Question: I am using the javascript code for export html table to .xls file.Its work in crome and when data is not large.But when data is large then it shows me error like

The code which i have used for export the table as .xls file is as below:
'''
function exportDiv() {
//working on crome perfectly
var dt = new Date();
var day = dt.getDate();
var month = dt.getMonth() + 1;
var year = dt.getFullYear();
var hour = dt.getHours();
var mins = dt.getMinutes();
var postfix = day + "." + month + "." + year + "_" + hour + "." + mins;
var a = document.createElement('a');
var data_type = 'data:application/vnd.ms-excel';
var table_div = document.getElementById('tbl-1');
var table_html = table_div.outerHTML.replace(/ /g, '%20');
a.href = data_type + ', ' + table_html;
a.download = 'exported_table_' + postfix + '.xls';
a.click();
e.preventDefault();
}
'''
I have also sufficient 4 gb ram so i think its not memory limit problem.
Can you please help me for how to export large data?
I ahve used this way also
'''
var table_html=encodeURIComponent(table_div.outerHTML);
'''
But still same error come.
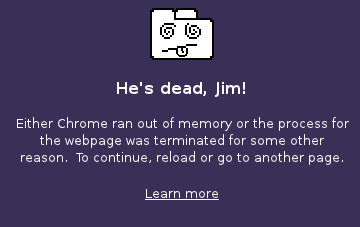
Answer: I have called the tableToexcel function on button click like as below and it is working fine in firefix.
'''
<a id="dlink" style="display:none;"></a>
var tableToExcel = (function () {
var uri = 'data:application/vnd.ms-excel;base64,'
, template = '<html xmlns:o="urn:schemas-microsoft-com:office:office" xmlns:x="urn:schemas-microsoft-com:office:excel" xmlns="http://www.w3.org/TR/REC-html40"><head><!--[if gte mso 9]><xml><x:ExcelWorkbook><x:ExcelWorksheets><x:ExcelWorksheet><x:Name>{worksheet}</x:Name><x:WorksheetOptions><x:DisplayGridlines/></x:WorksheetOptions></x:ExcelWorksheet></x:ExcelWorksheets></x:ExcelWorkbook></xml><![endif]--></head><body><table>{table}</table></body></html>'
, base64 = function (s) { return window.btoa(unescape(encodeURIComponent(s))) }
, format = function (s, c) { return s.replace(/{(\w+)}/g, function (m, p) { return c[p]; }) }
return function (table, name, filename) {
if (!table.nodeType) table = document.getElementById(table)
var ctx = { worksheet: name || 'Worksheet', table: table.innerHTML }
document.getElementById("dlink").href = uri + base64(format(template, ctx));
document.getElementById("dlink").download = filename;
document.getElementById("dlink").click();
}
})();
'''